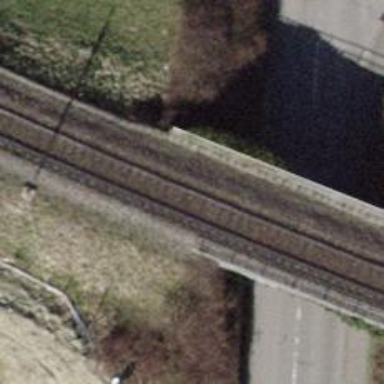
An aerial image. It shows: Railway bridge with electrified tracks and single rail.